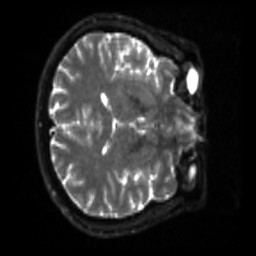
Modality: sbref
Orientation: axial
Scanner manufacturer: siemens
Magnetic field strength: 3 T
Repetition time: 4 s
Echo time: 0.0594 s